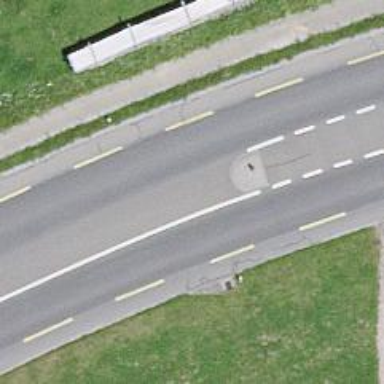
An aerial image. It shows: Primary road with asphalt surface and designated cycle lane.